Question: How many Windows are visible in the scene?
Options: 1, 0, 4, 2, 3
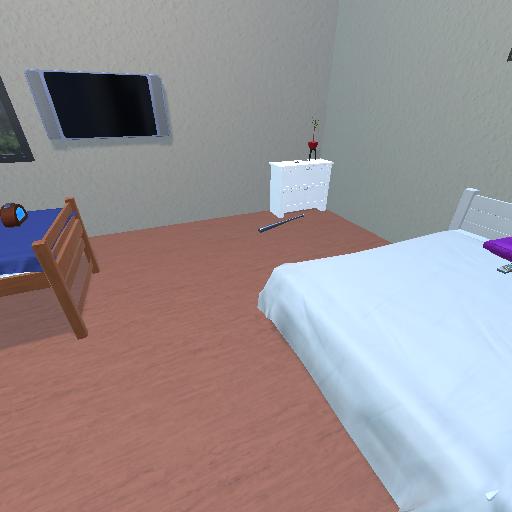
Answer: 1